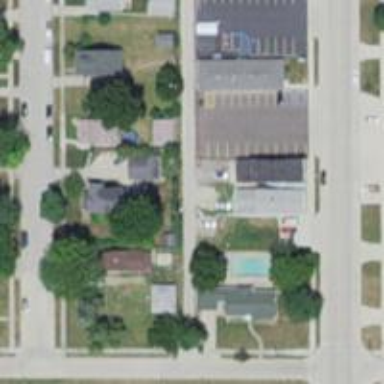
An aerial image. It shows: Alley classified as service road.